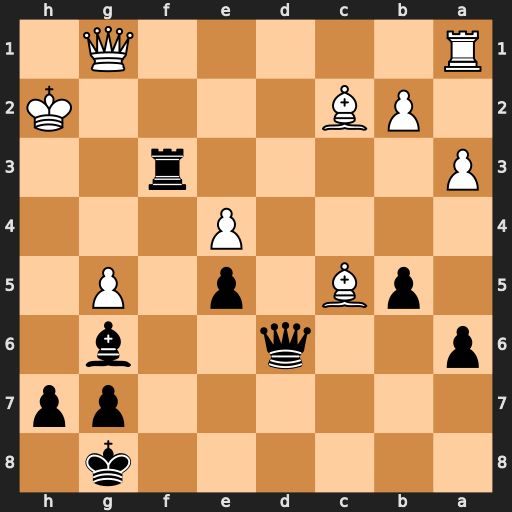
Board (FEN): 6k1/6pp/p2q2b1/1pB1p1P1/4P3/P4r2/1PB4K/R5Q1
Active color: b
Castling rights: -
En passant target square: -
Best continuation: Qd2+ Qg2 Qf4+ Kg1 Rg3 Rf1 Rxg2+